Question: I'm exploring the Live Connect SDK.
I can create calendar and read events, and even create new events using the 'Microsoft.Live' library.
After I created a calendar say '[Programming calendar]' I wanted to write an event to it.
However all my attempts have failed to link the event to the newly created calendar i.e. '[Programming calendar]'.
So I was reading the SDK documentations and found the following:
> Updating calendar properties in C#
To change info for an existing calendar The 'wl.calendars_update' scope is required.
- Use the 'wl.events_create' scope to create Event objects on the user's
- Use 'wl.calendars_update' to create Event objects on of the user's calendars
My code for creation was:
'''
private async Task editEvent()
{
if (!connected)
{
try
{
var authClient = new LiveAuthClient();
LiveLoginResult result = await authClient.LoginAsync(new string[] { "wl.signin", "wl.calendars", "wl.calendars_update" });
//"wl.skydrive, wl.skydrive_update",
if (result.Status == LiveConnectSessionStatus.Connected)
{
var eventToPost = new Dictionary<string, object>();
eventToPost.Add("name", "my new event");
eventToPost.Add("calendar_id", "calendar.136c10ca65544801.99c35f9a9fb341a3af35daa82f4569f8");
eventToPost.Add("description", "this should be 2nd calendar");
eventToPost.Add("start_time", "2014-09-10T01:30:00-08:00");
eventToPost.Add("end_time", "2014-09-12T03:00:00-08:00");
eventToPost.Add("location", "business placeeeeeee");
eventToPost.Add("is_all_day_event", false);
eventToPost.Add("availability", "busy");
eventToPost.Add("visibility", "public");
this.session = result.Session;
connected = true;
this.connectClient = new LiveConnectClient(result.Session);
var meResult = await connectClient.PostAsync("me/events", eventToPost);
meData = meResult.Result;
}
}
catch (LiveAuthException ex)
{
infoTextBlock.Text += ex.Data + " .autexception.." + ex.Message;
// Display an error message.
}
catch (LiveConnectException ex)
{
infoTextBlock.Text += ex.Data + " .conExcception.." + ex.Message;
// Display an error message.
}
}
}
'''
and my code for update was:
'''
private async Task editEvent()
{
if (!connected)
{
try
{
var authClient = new LiveAuthClient();
LiveLoginResult result = await authClient.LoginAsync(new string[] { "wl.signin", "wl.calendars", "wl.calendars_update" });
if (result.Status == LiveConnectSessionStatus.Connected)
{
var eventToPost = new Dictionary<string, object>();
eventToPost.Add("name", "program my c# - 2nd trial");
eventToPost.Add("calendar_id", "calendar.136c10ca65544801.99c35f9a9fb341a3af35daa82f4569f8");
eventToPost.Add("description", "this should be 2nd calendar");
eventToPost.Add("start_time", "2014-09-10T01:30:00-08:00");
eventToPost.Add("end_time", "2014-09-12T03:00:00-08:00");
eventToPost.Add("location", "business placeeeeeee");
eventToPost.Add("is_all_day_event", false);
eventToPost.Add("availability", "busy");
eventToPost.Add("visibility", "public");
this.session = result.Session;
connected = true;
this.connectClient = new LiveConnectClient(result.Session);
var meResult = await connectClient.PutAsync("event.136c10ca6a355671.5f21a7994c7e40fd800bc48dcc07300b.991d1912ec6b4523a0f08839992aa2bb", eventToPost);
meData = meResult.Result;
}
}
catch (LiveAuthException ex)
{
// Display an error message.
}
catch (LiveConnectException ex)
{
// Display an error message.
infoTextBlock.Text += ex.Data + " ..." + ex.Message;
}
}
}
'''
It works fine except that it will never change the calendar ID property and it will use the default calendar ID.
So researching the documentations on the <URL> I found the following fact !!

so there is a discrepancy in the documentations bec. the table says the calendar_id is readonly
and they claims that you can write to any calendar using the correct scope " Use 'wl.calendars_update' to create Event objects on of the user's calendars "
One more things I confirmed that in my newly created calendar [Programming calendar] the permission property I am the owner !
So what am I missing here?
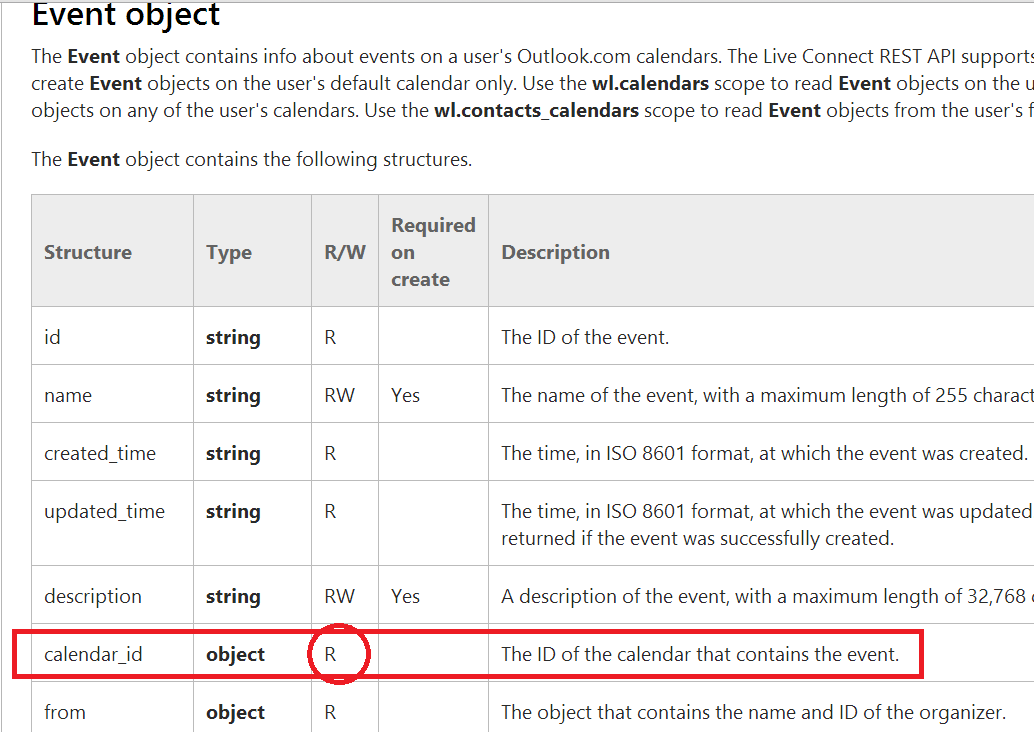
Answer: Ok I discovered where i was wrong:
//this line is useless since the property is readOnly
'''
eventToPost.Add("calendar_id", "calendar.136c10ca65544801.99c35f9a9fb341a3af35daa82f4569f8");
'''
//this is the wrong line [ wrong path]
'''
var meResult = await connectClient.PostAsync("me/events", eventToPost);
'''
//this is the correct way [proper path use]i.e. replace "me" by "CALENDAR_ID"
'''
var meResult = await connectClient.PostAsync("calendar.136c10ca65544801.99c35f9a9fb341a3af35daa82f4569f8/events", eventToPost);
'''
referrence for this solution :
<URL>